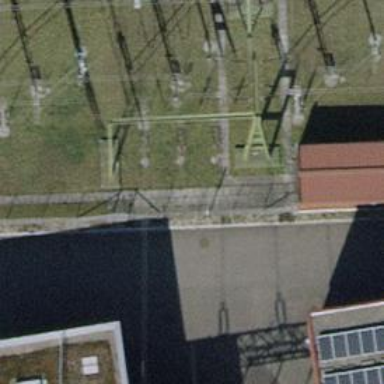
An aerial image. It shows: Insulator used in power systems.